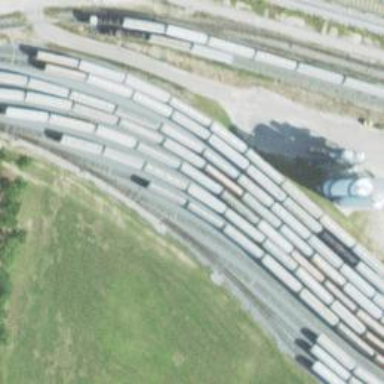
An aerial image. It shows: Rail spur service.